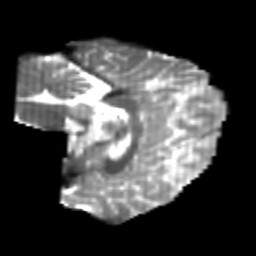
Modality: T2w
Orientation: sagittal
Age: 22
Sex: female
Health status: healthy
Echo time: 0.074 s